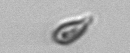
Label: Cryptophyta